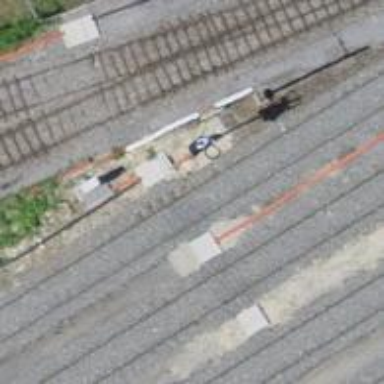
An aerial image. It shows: Railway signal.